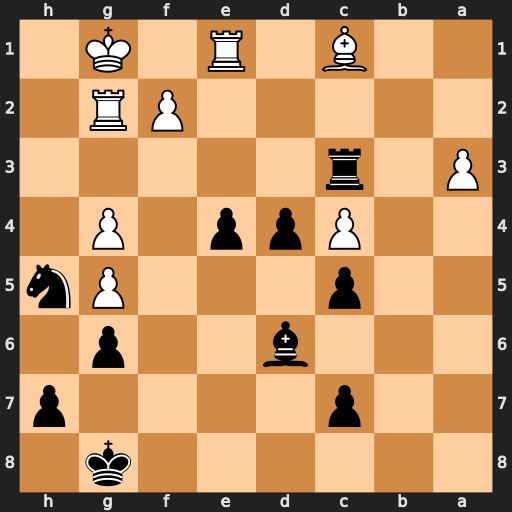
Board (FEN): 6k1/2p4p/3b2p1/2p3Pn/2Ppp1P1/P1r5/5PR1/2B1R1K1
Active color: b
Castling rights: -
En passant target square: -
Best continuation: Nf4 Bxf4 Bxf4